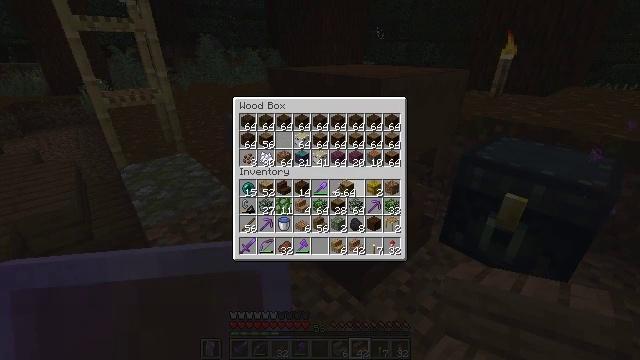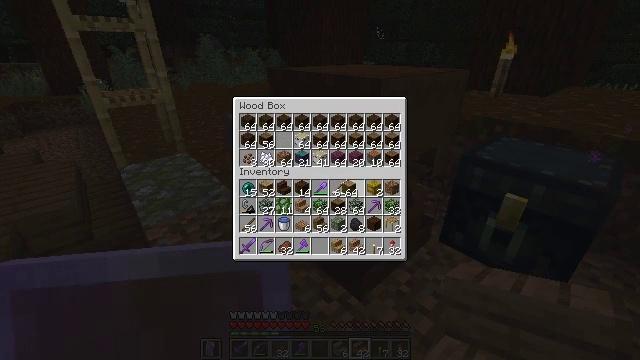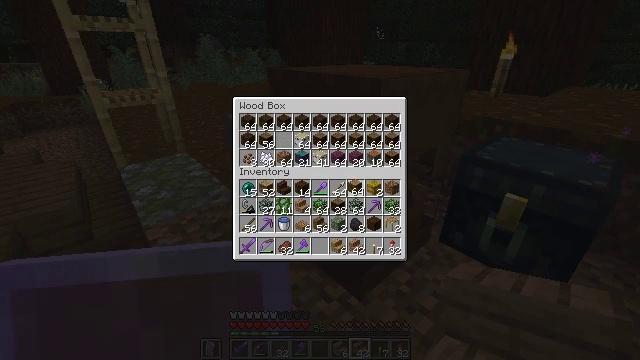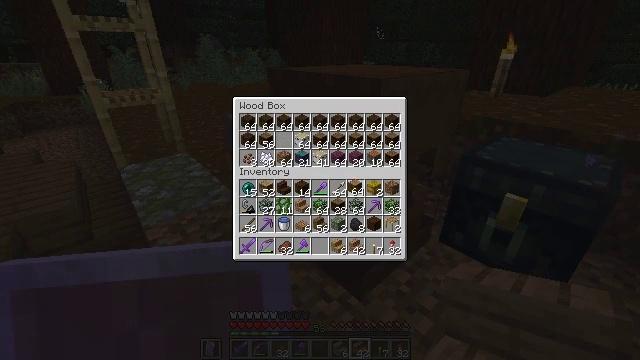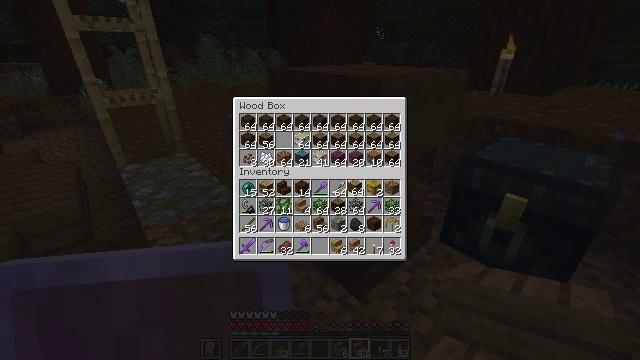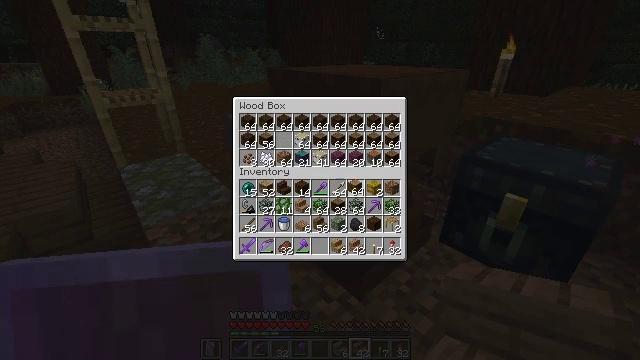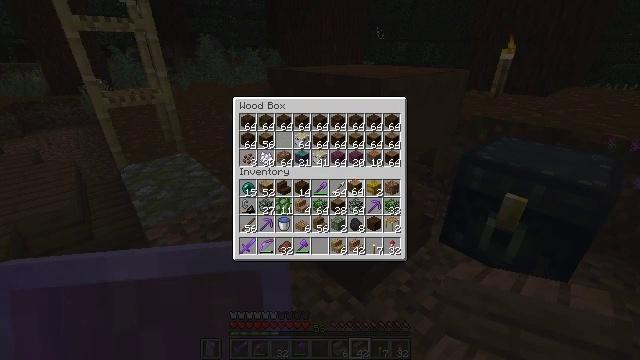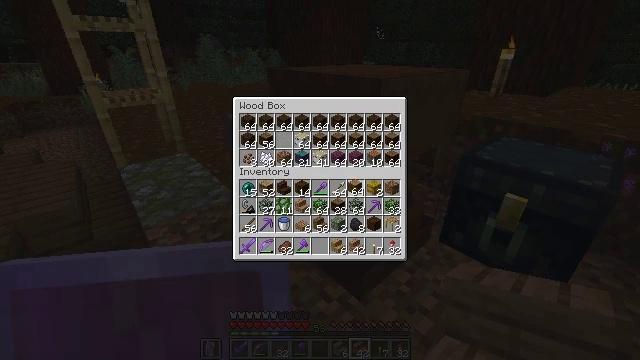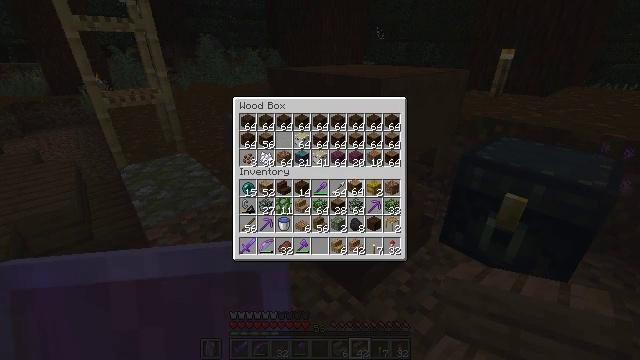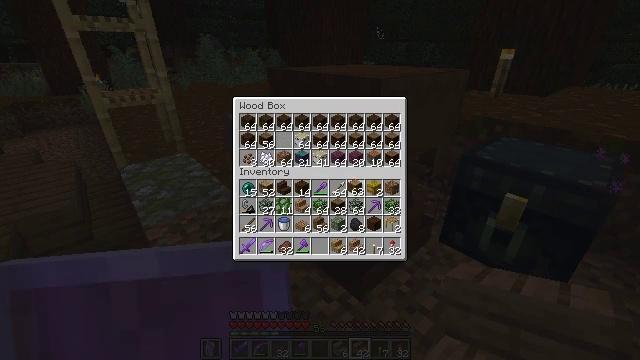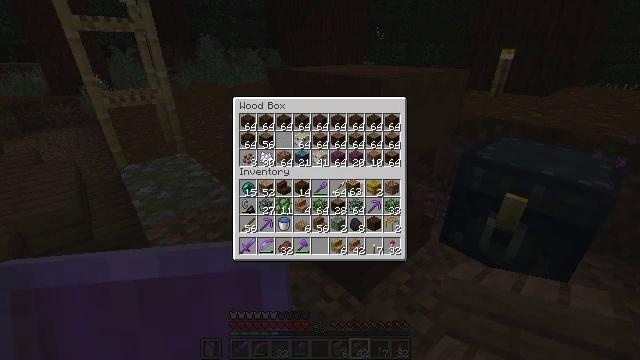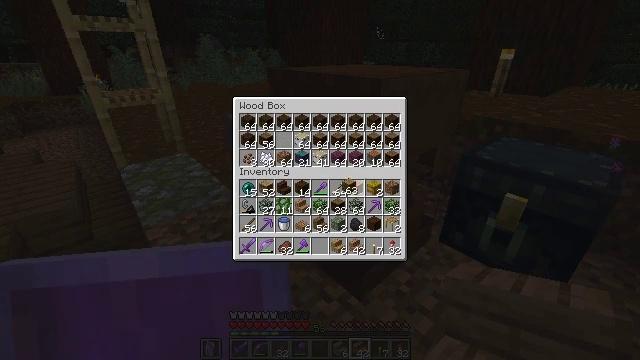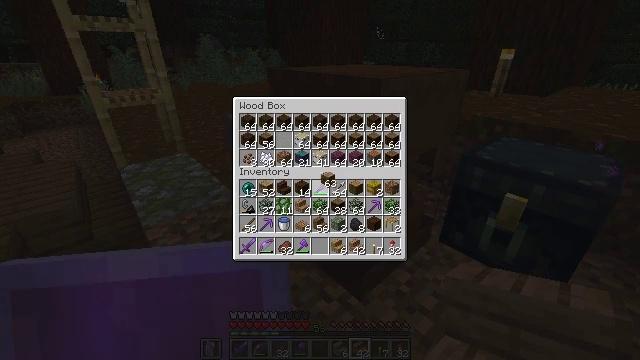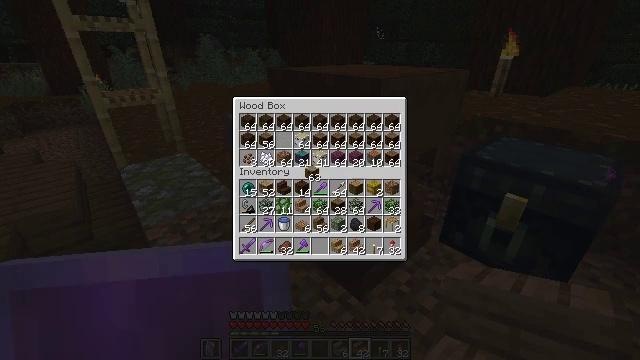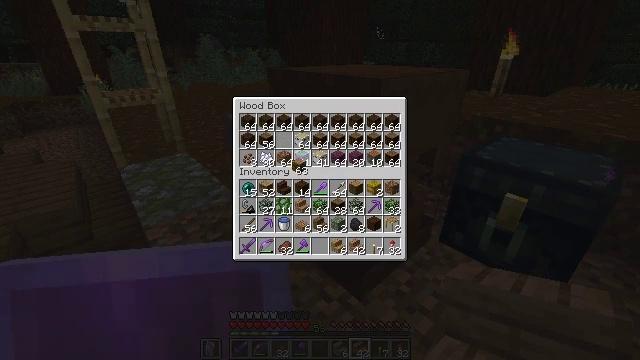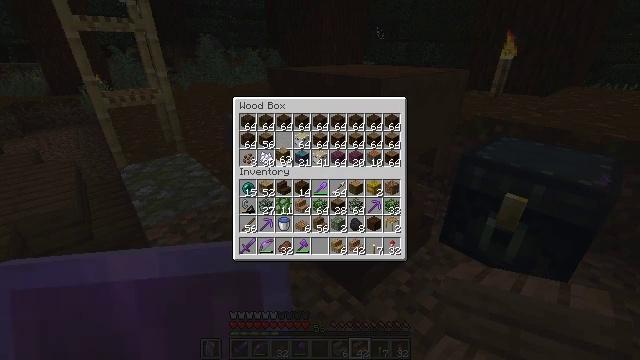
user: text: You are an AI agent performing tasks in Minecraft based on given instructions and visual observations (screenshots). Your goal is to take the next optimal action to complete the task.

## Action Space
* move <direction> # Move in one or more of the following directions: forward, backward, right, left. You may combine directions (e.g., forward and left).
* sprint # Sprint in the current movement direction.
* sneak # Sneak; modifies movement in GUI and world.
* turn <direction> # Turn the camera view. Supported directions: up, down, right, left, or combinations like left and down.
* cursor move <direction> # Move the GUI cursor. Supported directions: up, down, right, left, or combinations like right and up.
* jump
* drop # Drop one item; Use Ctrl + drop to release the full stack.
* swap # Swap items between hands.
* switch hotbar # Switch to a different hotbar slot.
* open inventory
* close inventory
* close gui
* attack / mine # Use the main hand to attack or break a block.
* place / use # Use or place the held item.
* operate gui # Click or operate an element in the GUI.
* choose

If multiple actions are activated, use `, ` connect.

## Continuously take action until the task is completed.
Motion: motion action
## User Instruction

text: Convert jungle logs into jungle planks.
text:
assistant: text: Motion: no_op
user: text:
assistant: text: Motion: no_op
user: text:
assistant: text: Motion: no_op
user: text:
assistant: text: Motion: no_op
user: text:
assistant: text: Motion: no_op
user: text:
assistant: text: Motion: use / place
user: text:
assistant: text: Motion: use / place
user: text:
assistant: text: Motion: use / place
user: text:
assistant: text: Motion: no_op
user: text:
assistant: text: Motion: no_op
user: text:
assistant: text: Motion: no_op
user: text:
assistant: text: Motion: turn left
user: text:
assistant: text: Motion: turn left
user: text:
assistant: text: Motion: turn left
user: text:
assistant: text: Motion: turn left and up
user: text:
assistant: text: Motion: no_op
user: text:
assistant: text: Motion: no_op
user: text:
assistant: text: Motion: no_op
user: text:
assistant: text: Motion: no_op
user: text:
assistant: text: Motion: no_op
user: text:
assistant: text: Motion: no_op
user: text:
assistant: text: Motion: no_op
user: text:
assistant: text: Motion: no_op
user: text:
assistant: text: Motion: no_op
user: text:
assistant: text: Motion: no_op
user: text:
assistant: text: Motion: no_op
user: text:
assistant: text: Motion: no_op
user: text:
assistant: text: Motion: no_op
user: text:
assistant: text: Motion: no_op
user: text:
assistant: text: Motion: attack / mine